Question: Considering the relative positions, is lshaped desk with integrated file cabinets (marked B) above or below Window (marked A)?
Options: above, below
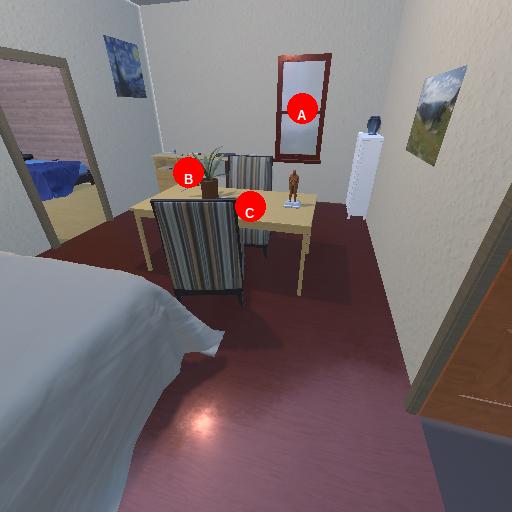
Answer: above